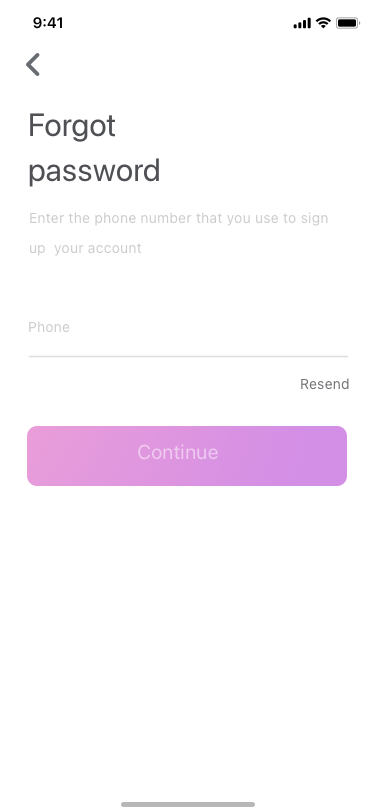
Text in this UI design:
Phone
Continue
Forgot
password
Enter the phone number that you use to sign up  your account
Resend